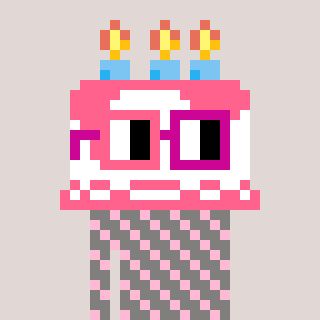
a pixel art character with square pink and red glasses, a cake-shaped head and a bluegrey-colored body on a warm background